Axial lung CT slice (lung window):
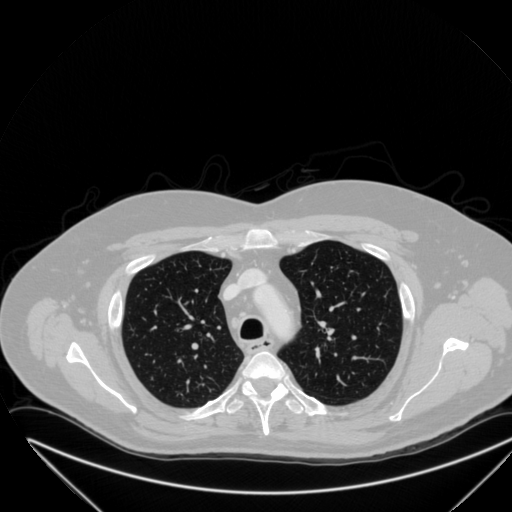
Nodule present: no